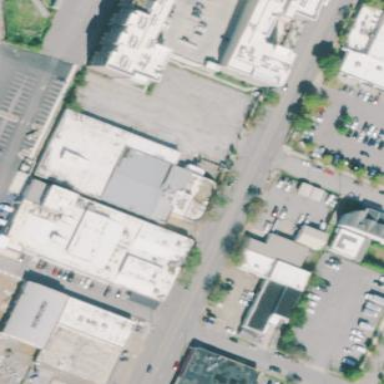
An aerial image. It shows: Retail building.